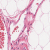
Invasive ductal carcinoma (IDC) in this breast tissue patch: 0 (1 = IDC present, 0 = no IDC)